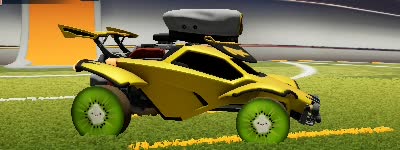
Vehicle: octane